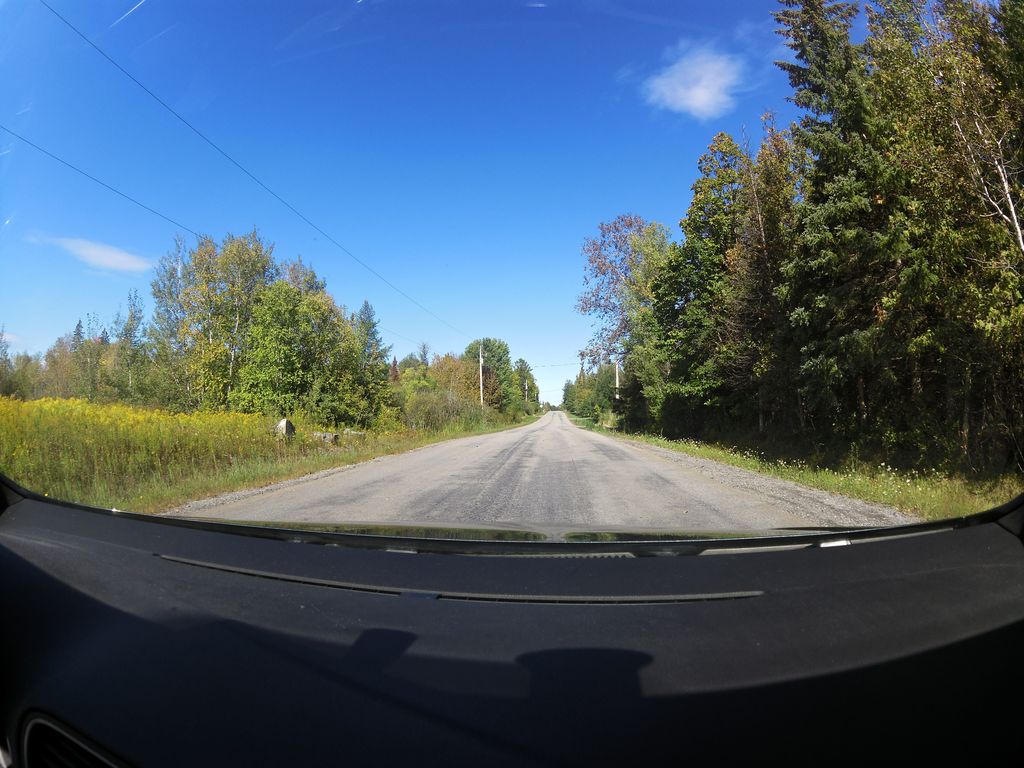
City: ottawa-gatineau